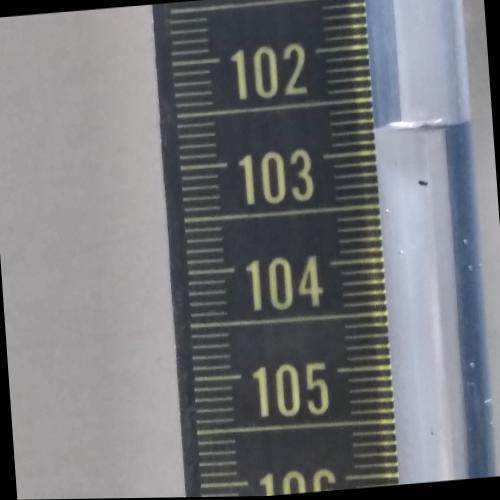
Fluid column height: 102.8 cm